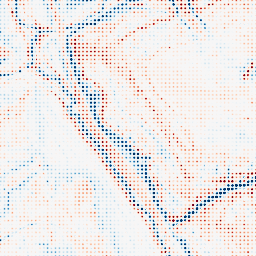
Category: multiscale
Decomposition family: dog_multiscale
Decomposition parameters: sigma_ratio: 2
n_scales: 3
base_sigma: 0.5
Upsampling method: sinc_blackman
Upsampling parameters: scale: 8
kernel_size: 4
Upsampling scale: 8